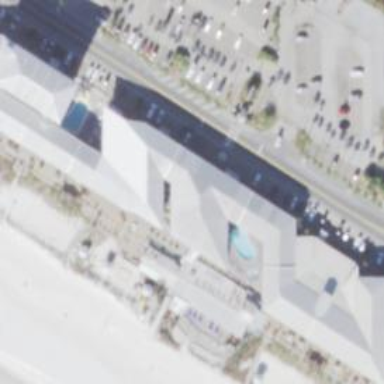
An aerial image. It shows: Hotel building.